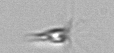
Label: Calciopappus